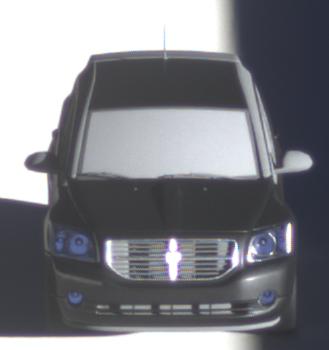
Make: Dodge
Model: Caliber 1.8
Detailed model: Caliber
Model produced from: 2006/06
Model produced until: 2009/03
Doors: 5
Color: black
Road condition: dry road
Daytime: sunrise or sunset
Contrast: high contrast